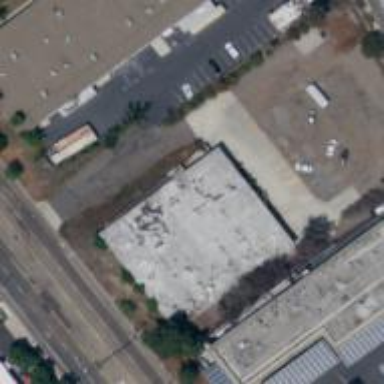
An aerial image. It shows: Industrial building.